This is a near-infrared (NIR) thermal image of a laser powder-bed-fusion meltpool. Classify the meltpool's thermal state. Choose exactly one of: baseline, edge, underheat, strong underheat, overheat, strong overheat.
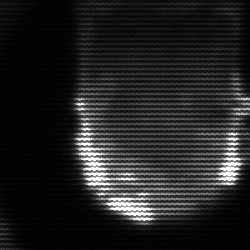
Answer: baseline